Field crop: tomato
Growth stage: 1
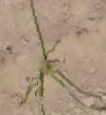
Species: cyperus